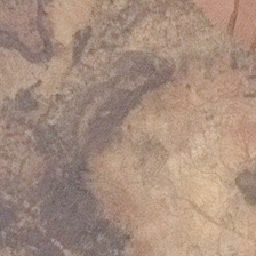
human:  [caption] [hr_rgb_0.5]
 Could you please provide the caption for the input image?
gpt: This is a vast, bare place.

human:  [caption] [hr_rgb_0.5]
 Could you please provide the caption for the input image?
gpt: There are no plants on the bare land.

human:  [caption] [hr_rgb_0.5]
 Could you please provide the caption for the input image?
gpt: This is a huge naked country.

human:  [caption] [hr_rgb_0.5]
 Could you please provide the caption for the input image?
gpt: There are no plants on the bare ground.

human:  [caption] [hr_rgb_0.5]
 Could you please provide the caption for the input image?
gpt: This is a vast bare land.